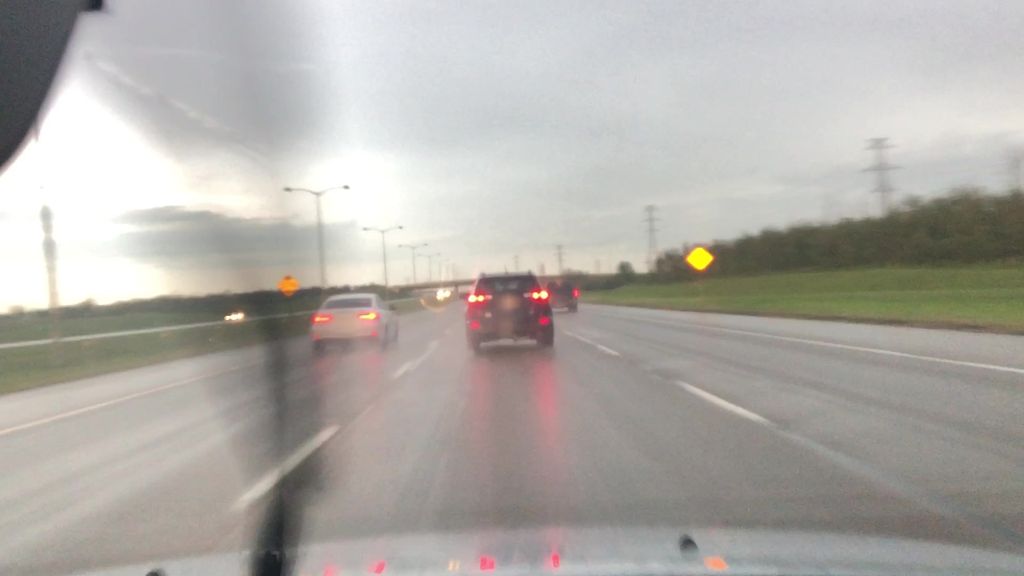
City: edmonton